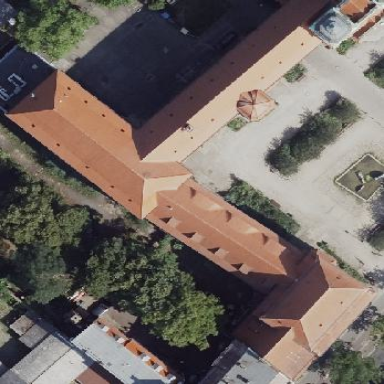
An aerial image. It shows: Gabled roof school building made of roof tiles. The orientation of the roof is along the building. The school is considered as college.